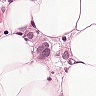
Metastatic tissue present: yes